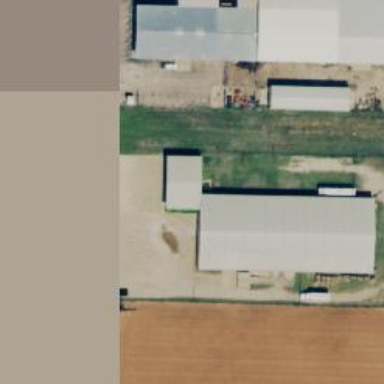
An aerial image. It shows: Building with agrarian shop.